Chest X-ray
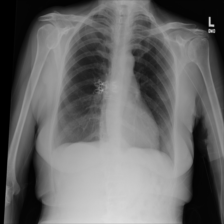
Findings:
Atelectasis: negative
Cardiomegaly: negative
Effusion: negative
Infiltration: negative
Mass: negative
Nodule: negative
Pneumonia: negative
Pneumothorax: negative
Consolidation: negative
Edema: negative
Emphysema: negative
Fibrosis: negative
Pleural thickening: negative
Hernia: negative